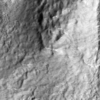
Label: not_dusty